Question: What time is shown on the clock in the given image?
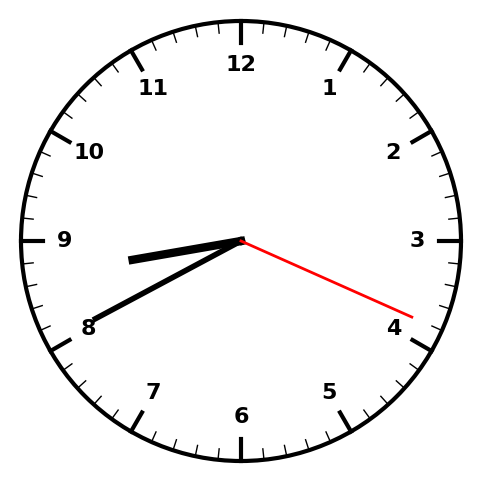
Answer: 08:40:19